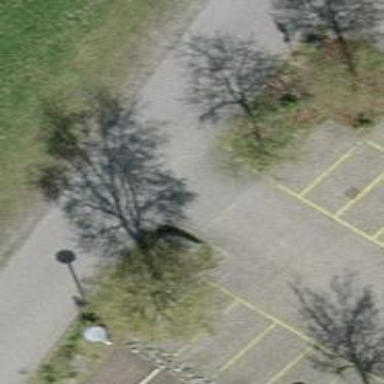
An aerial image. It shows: Parking aisle made of paving stones.